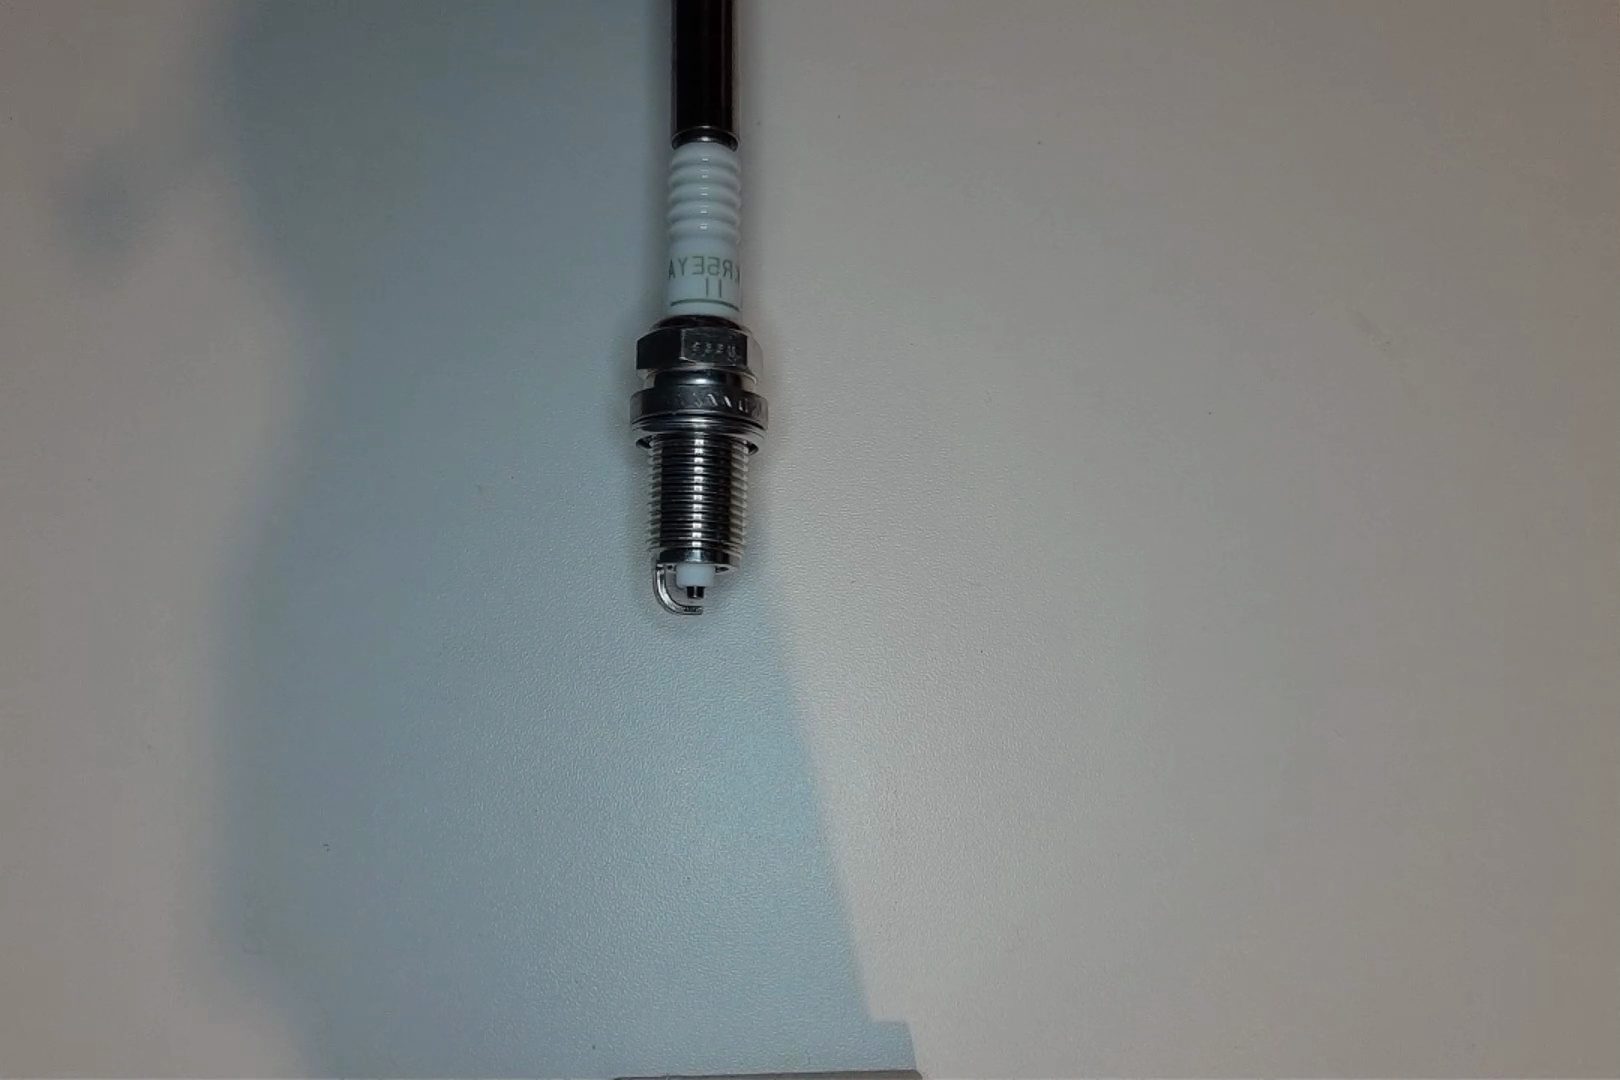
Label: normal